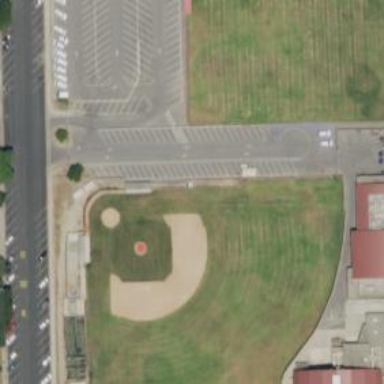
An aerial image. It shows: Baseball pitch for leisure land activities.